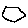
Label: hexagon